Question: I have a table:
'''
x y z
A 2 0 3
B 0 3 0
C 0 0 4
D 1 4 0
'''
I want to calculate the Jaccard similarity in Matlab, between the vectors A, B, C and D.
The formula is :

In this formula |x| and |y| indicates the number of items which are not zero. For example |A| number of items that is not zero is 2, for |B| and |C| it is 1, and for |D| it is 2.
|x intersect y| indicates the number of common items which are not zero. |A intersect B| is 0. |A intersect D| is 1, because the value of x in both is not zero.
e.g.: jaccard(A,D)= 1/3=0.33
How can I implement this in Matlab?
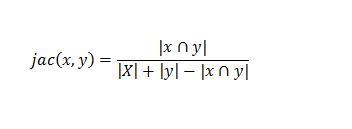
Answer: Matlab has a built-in function that computes the Jaccard distance: 'pdist'.
Here is some code
'''
X = rand(2,100);
X(X>0.5) = 1;
X(X<=0.5) = 0;
JD = pdist(X,'jaccard') % jaccard distance
JI = 1 - JD; % jaccard index
'''
A calculation that does not require the statistic toolbox
'''
a = X(1,:);
b = X(2,:);
JD = 1 - sum(a & b)/sum(a | b)
'''